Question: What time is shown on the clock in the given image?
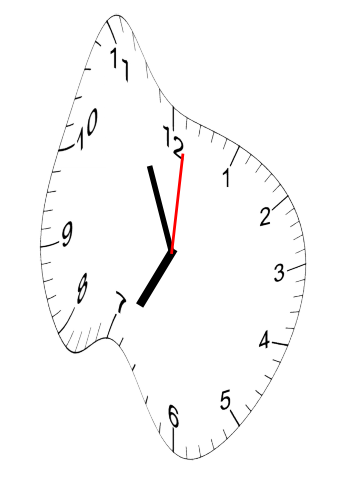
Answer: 06:56:01